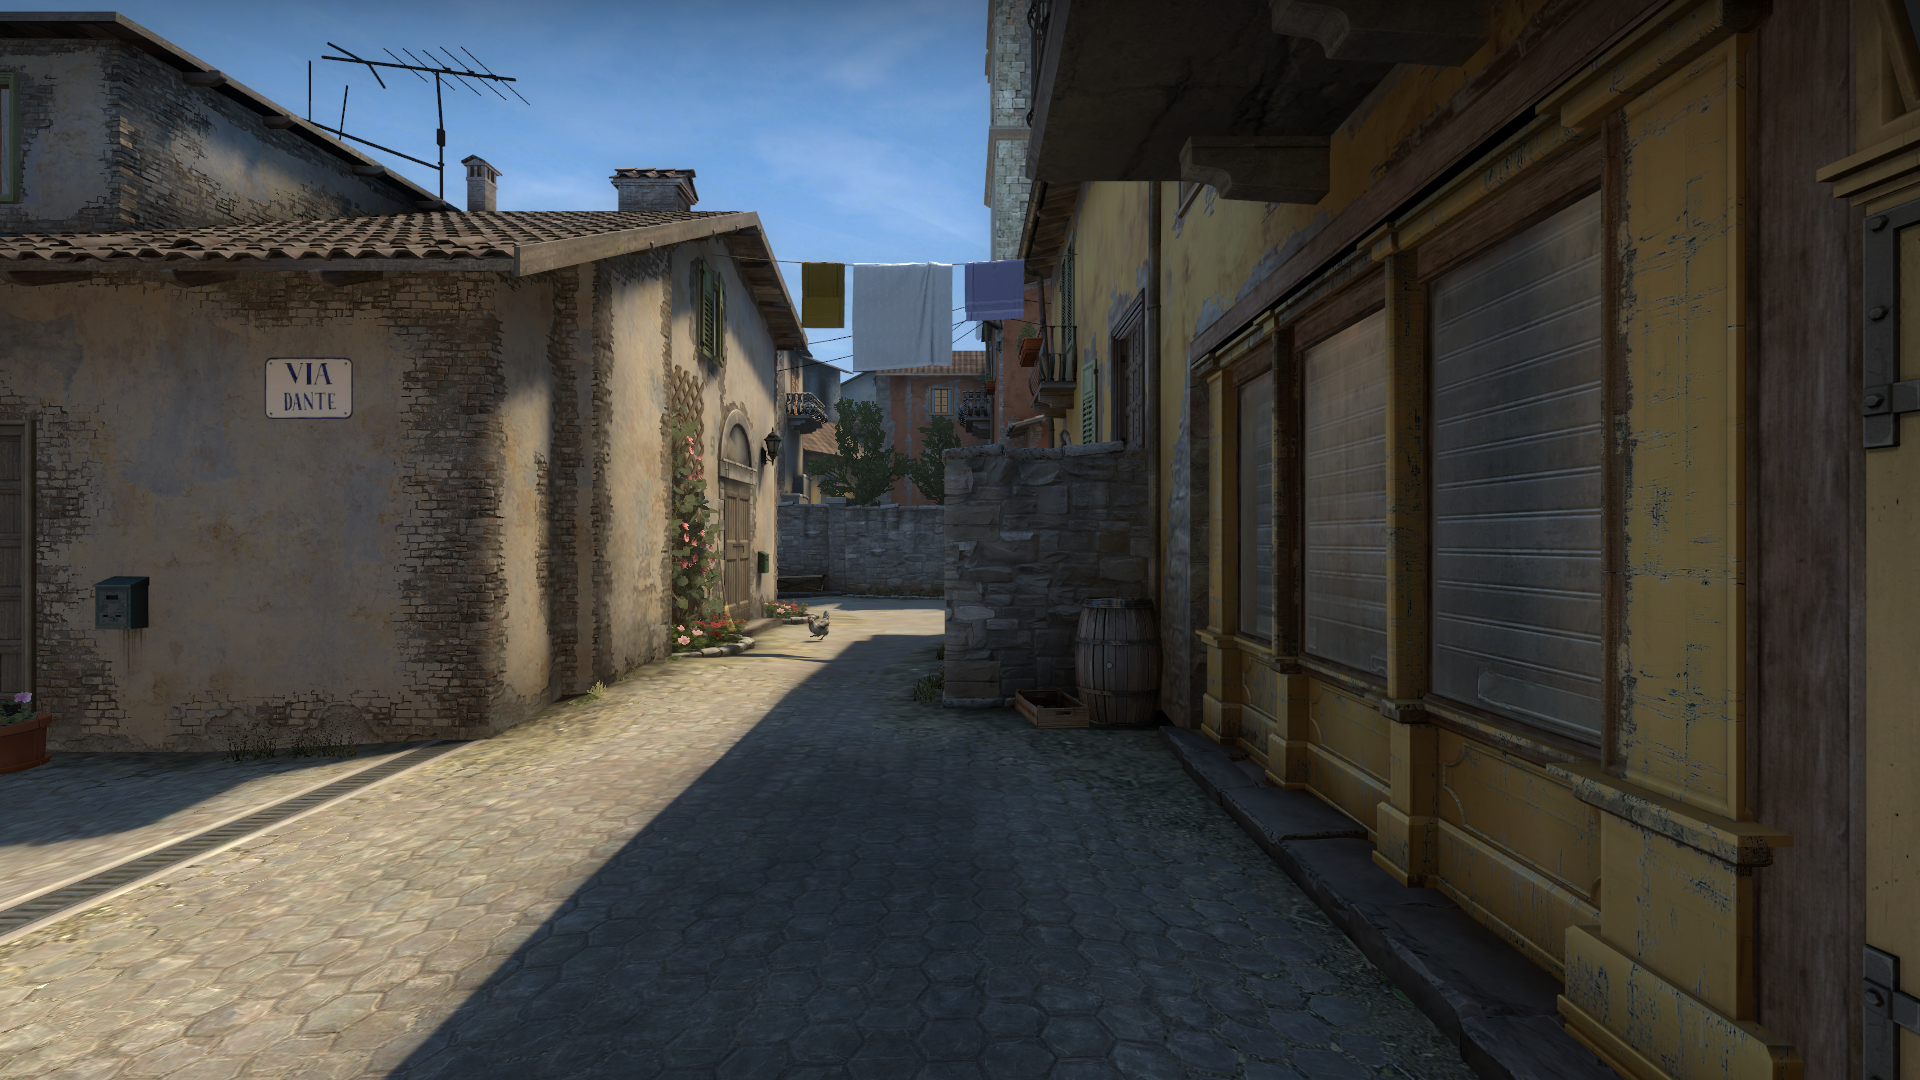
Map: de_inferno